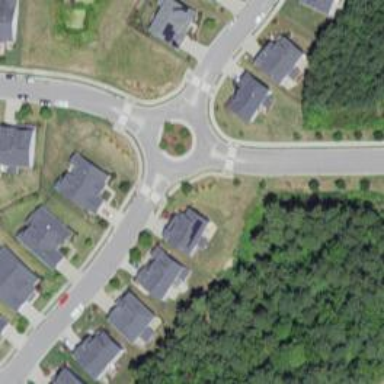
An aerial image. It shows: Marked crossing on footway.